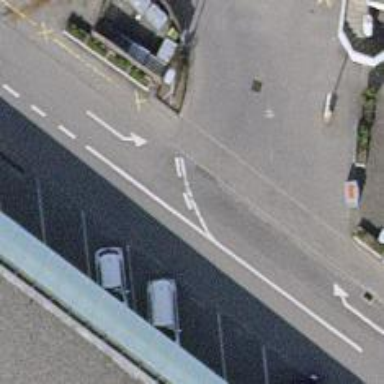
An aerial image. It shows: Unmarked crossing on the road.